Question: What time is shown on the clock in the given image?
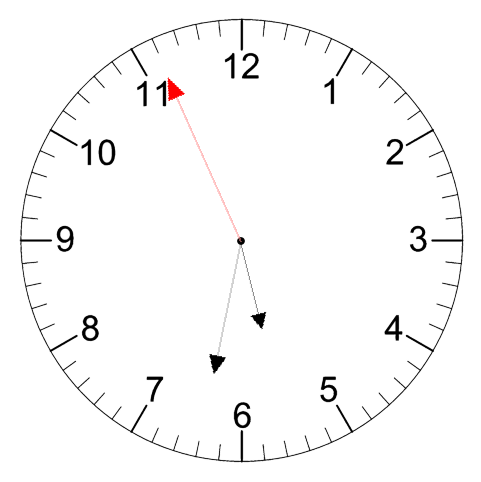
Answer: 05:31:56